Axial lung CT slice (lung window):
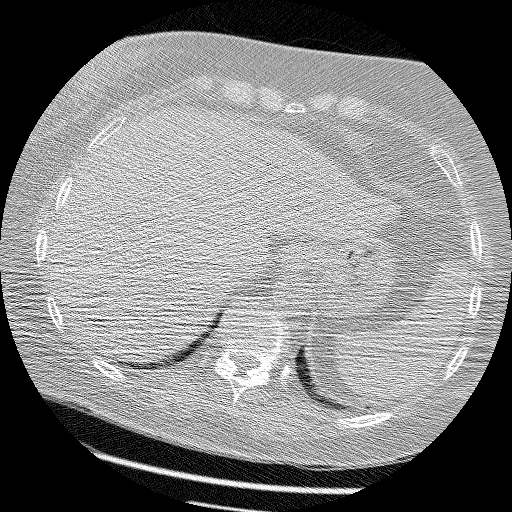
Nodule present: no